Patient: sex M, age 30
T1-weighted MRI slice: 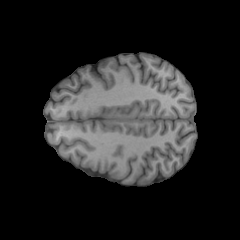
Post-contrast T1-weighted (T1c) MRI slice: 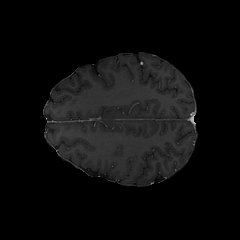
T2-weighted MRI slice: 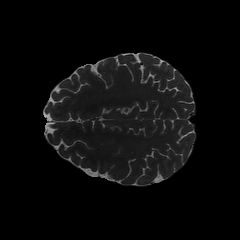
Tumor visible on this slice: no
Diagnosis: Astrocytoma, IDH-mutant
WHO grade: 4